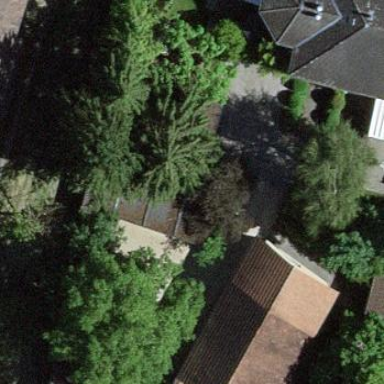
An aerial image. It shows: Garage building.